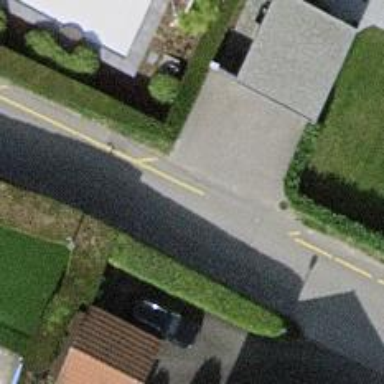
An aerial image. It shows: Residential road.